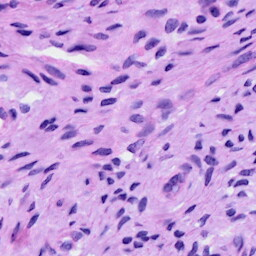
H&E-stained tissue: Cervix